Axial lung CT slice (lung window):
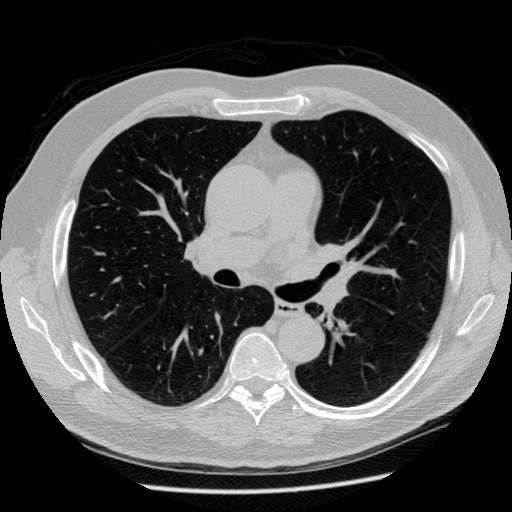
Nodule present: no